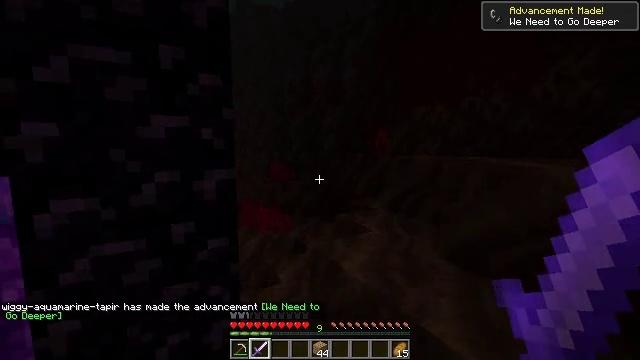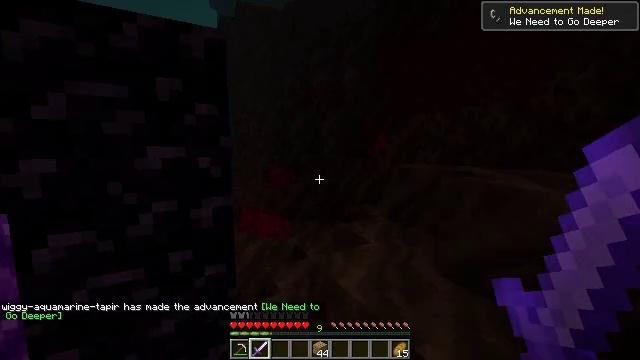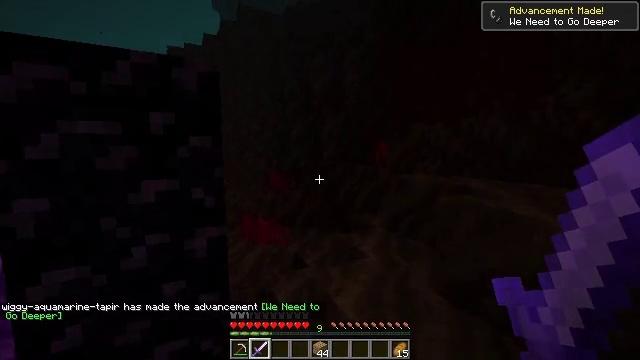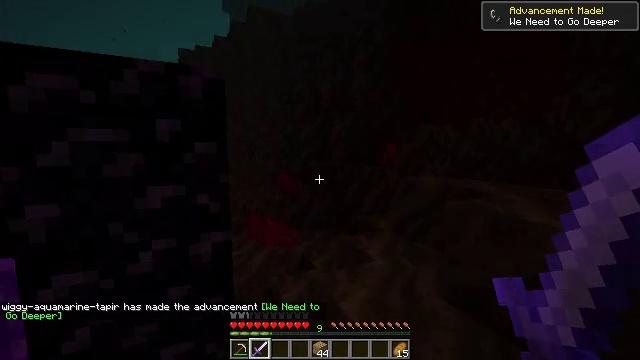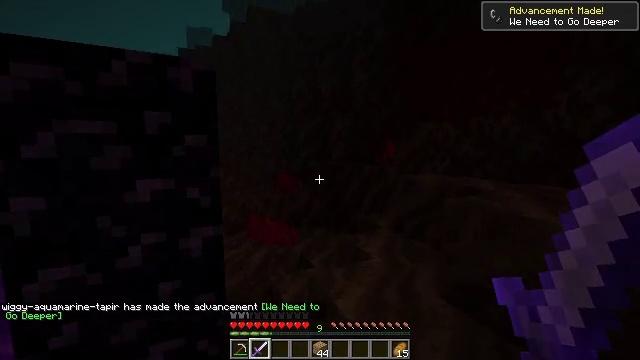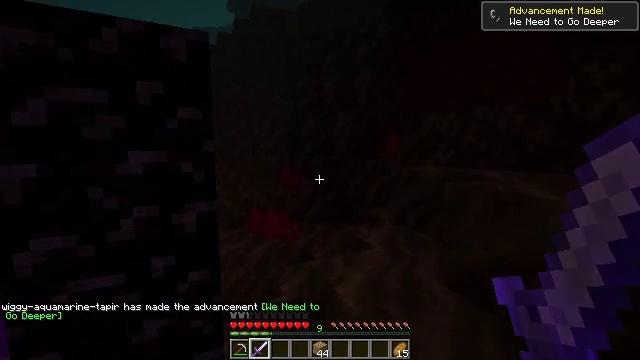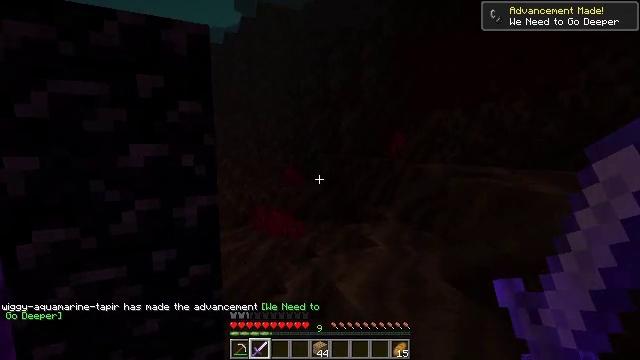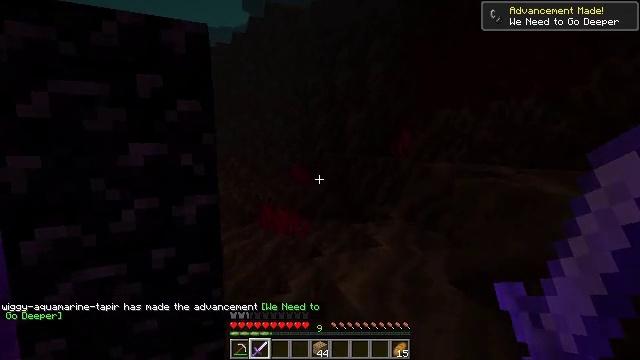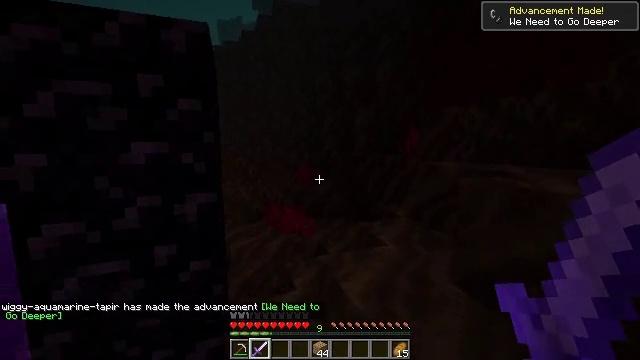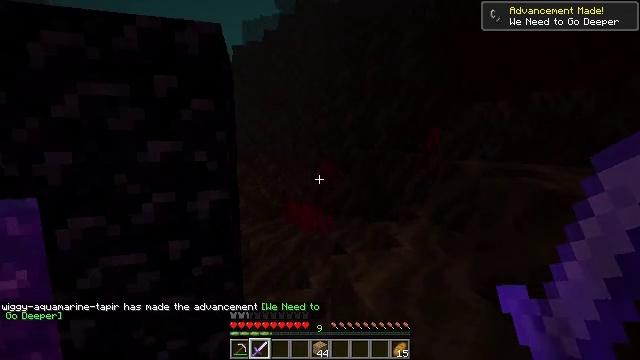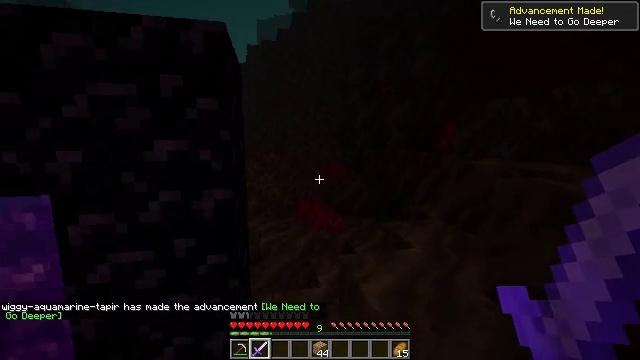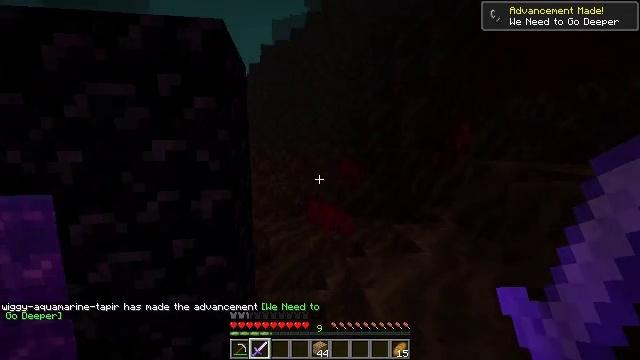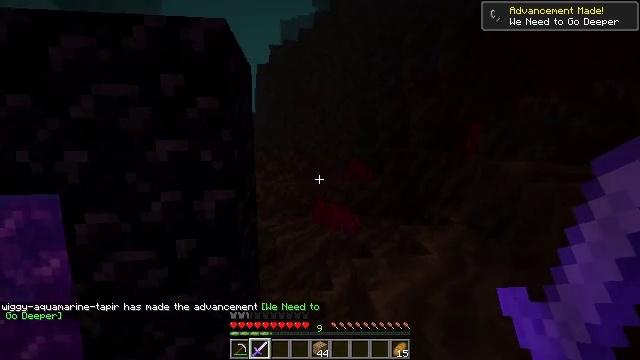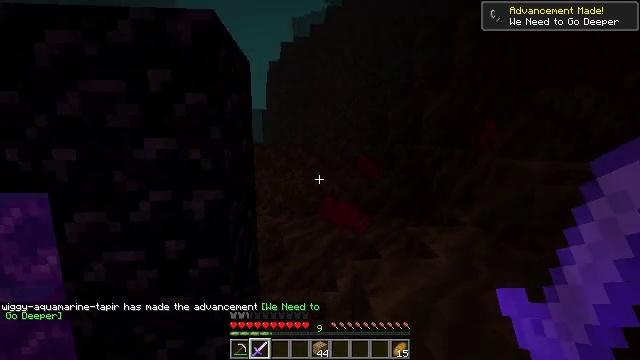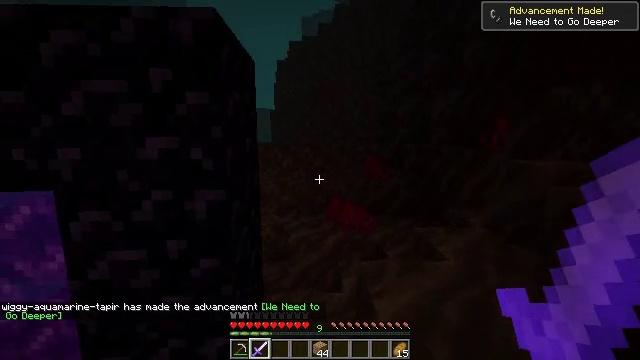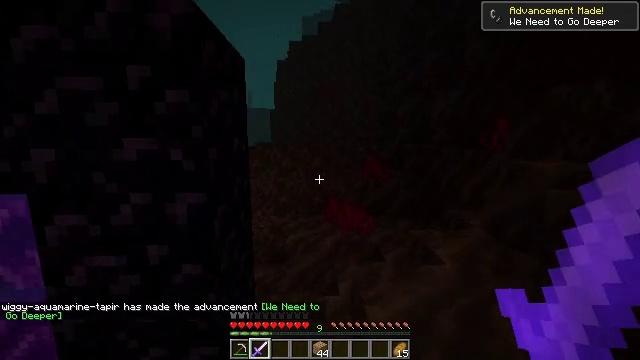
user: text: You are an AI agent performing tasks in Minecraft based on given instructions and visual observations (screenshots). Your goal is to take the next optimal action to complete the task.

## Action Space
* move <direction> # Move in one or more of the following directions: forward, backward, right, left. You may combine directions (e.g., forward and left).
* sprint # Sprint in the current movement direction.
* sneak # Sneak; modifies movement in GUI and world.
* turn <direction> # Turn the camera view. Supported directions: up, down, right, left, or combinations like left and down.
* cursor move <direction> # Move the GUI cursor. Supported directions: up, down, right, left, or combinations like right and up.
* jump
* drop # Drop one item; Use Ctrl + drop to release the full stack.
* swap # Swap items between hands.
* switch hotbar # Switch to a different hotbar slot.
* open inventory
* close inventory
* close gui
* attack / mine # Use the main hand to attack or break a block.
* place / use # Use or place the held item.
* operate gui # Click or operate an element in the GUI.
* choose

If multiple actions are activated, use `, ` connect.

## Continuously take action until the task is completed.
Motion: motion action
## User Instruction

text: Remove layers of soul soil.
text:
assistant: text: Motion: move right, sneak, jump
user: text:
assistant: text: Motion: move right, sneak, jump
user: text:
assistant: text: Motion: move right, sneak, turn left, jump
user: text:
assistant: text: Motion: move right, sneak
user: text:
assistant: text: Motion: move right, sneak, turn left
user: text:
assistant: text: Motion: move right, sneak, turn left
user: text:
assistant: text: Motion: move right, sneak, turn left
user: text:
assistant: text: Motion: move right, sneak, turn left
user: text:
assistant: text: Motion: move forward and move right, sneak, turn left
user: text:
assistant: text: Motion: move forward and move right, sneak, turn left
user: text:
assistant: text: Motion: move forward and move right, sneak, turn left
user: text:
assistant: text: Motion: move forward and move right, sneak, turn left
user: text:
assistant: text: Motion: move forward and move right, sneak, turn left
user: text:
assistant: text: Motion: move forward and move right, sneak, turn left
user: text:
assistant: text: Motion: move forward and move right, sneak
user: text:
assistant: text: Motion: move forward and move right, sneak
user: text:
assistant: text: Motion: move forward and move right, sneak
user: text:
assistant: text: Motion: move forward and move right, sneak
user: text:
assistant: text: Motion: move forward and move right, turn left and down
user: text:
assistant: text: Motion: move forward and move right, turn left and down
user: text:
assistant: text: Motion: move forward and move right, turn left and down
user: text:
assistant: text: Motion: move forward and move right, turn left and down
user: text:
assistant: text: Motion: move forward and move right, turn left and down
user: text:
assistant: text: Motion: move forward and move right, turn left and down
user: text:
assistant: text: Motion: move forward and move right, turn left
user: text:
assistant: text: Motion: move forward and move right, turn left
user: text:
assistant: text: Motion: move forward and move right, turn left
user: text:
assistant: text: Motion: move forward and move right, turn left
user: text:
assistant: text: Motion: move right, turn left and up
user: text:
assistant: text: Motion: move right, turn left and up